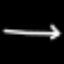
Label: line